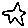
Label: star